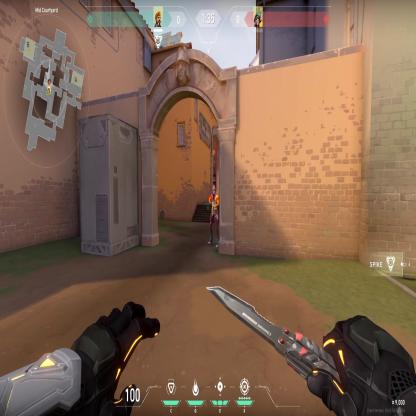
Label: enemy